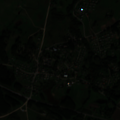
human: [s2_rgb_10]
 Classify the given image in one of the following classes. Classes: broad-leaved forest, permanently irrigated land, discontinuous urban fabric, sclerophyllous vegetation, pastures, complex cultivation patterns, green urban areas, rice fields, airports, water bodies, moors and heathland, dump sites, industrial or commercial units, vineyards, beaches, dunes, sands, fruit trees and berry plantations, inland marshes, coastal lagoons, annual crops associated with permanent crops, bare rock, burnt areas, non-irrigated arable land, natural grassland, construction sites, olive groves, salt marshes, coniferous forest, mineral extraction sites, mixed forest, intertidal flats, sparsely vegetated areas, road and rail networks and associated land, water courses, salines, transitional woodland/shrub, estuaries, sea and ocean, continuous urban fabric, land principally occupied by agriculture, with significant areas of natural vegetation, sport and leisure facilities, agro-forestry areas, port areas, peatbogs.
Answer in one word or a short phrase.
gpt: discontinuous urban fabric, non-irrigated arable land, pastures, land principally occupied by agriculture, with significant areas of natural vegetation, mixed forest, transitional woodland/shrub